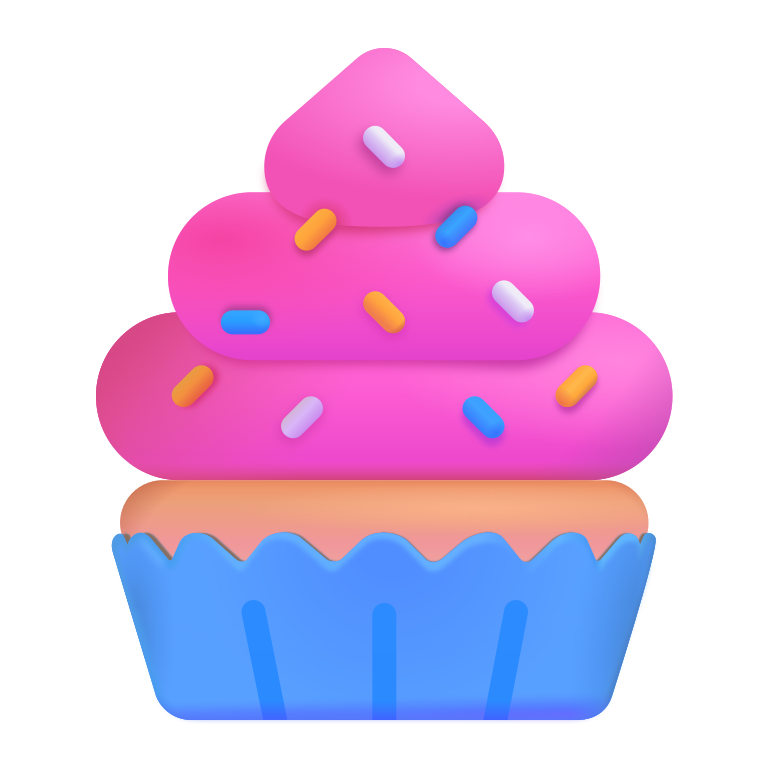
cupcake color